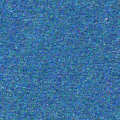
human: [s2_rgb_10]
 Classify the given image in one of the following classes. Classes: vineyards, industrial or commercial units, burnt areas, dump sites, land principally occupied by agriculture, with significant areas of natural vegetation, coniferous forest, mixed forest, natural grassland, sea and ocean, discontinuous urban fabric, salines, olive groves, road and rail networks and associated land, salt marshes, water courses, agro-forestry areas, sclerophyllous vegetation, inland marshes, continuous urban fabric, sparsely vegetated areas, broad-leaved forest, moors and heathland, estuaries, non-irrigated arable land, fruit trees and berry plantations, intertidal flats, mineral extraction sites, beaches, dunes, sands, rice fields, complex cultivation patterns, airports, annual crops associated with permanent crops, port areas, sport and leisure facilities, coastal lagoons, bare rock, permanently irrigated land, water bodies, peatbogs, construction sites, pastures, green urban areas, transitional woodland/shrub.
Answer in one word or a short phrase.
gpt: sea and ocean